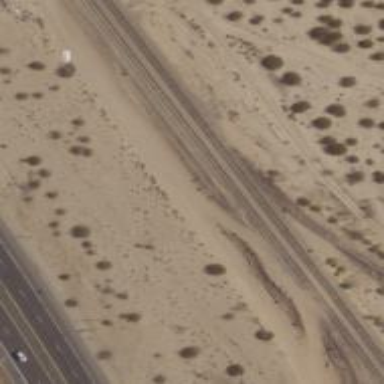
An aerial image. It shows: Railway siding with rails.